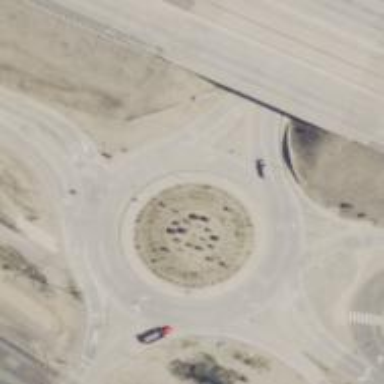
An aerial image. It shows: Secondary road leading to roundabout.